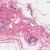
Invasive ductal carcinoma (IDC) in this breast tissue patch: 1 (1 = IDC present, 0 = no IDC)